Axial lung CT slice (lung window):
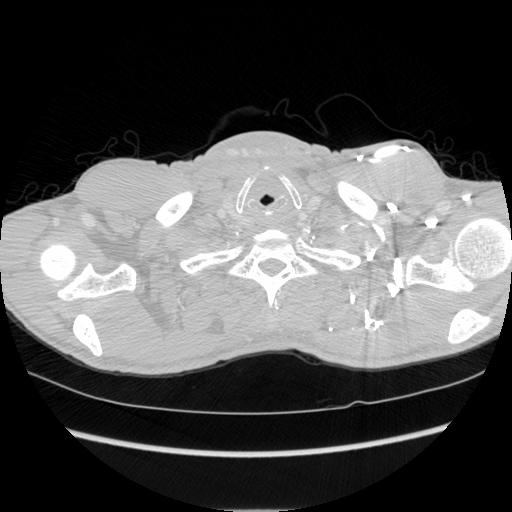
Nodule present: no